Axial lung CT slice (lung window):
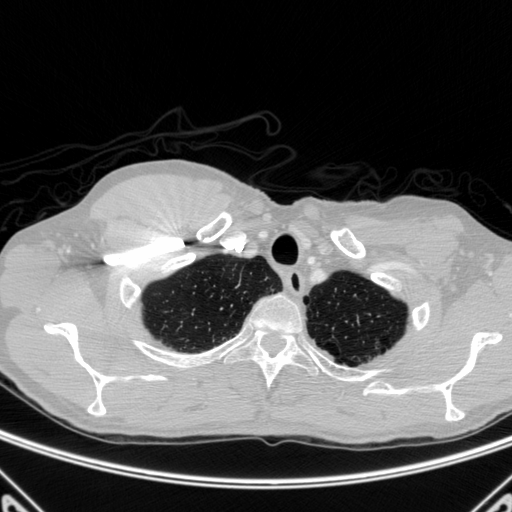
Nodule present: no